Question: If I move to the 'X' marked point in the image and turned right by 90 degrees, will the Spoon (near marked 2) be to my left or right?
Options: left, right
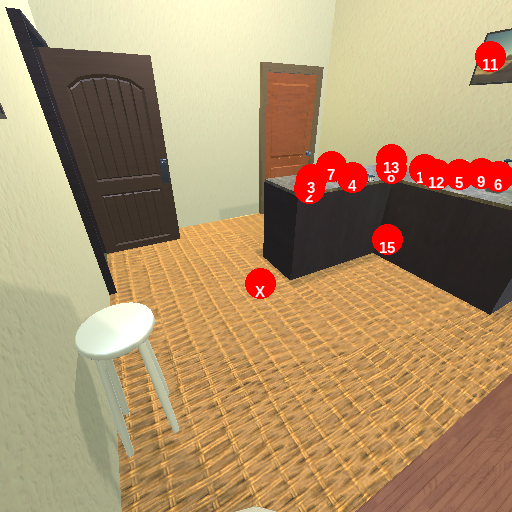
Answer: left